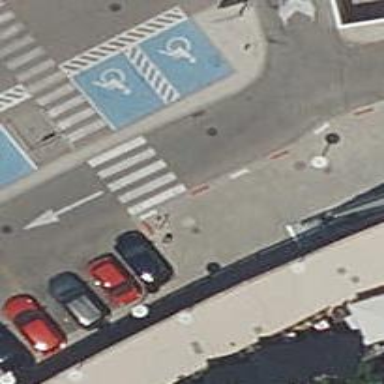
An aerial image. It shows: Marked road crossing.